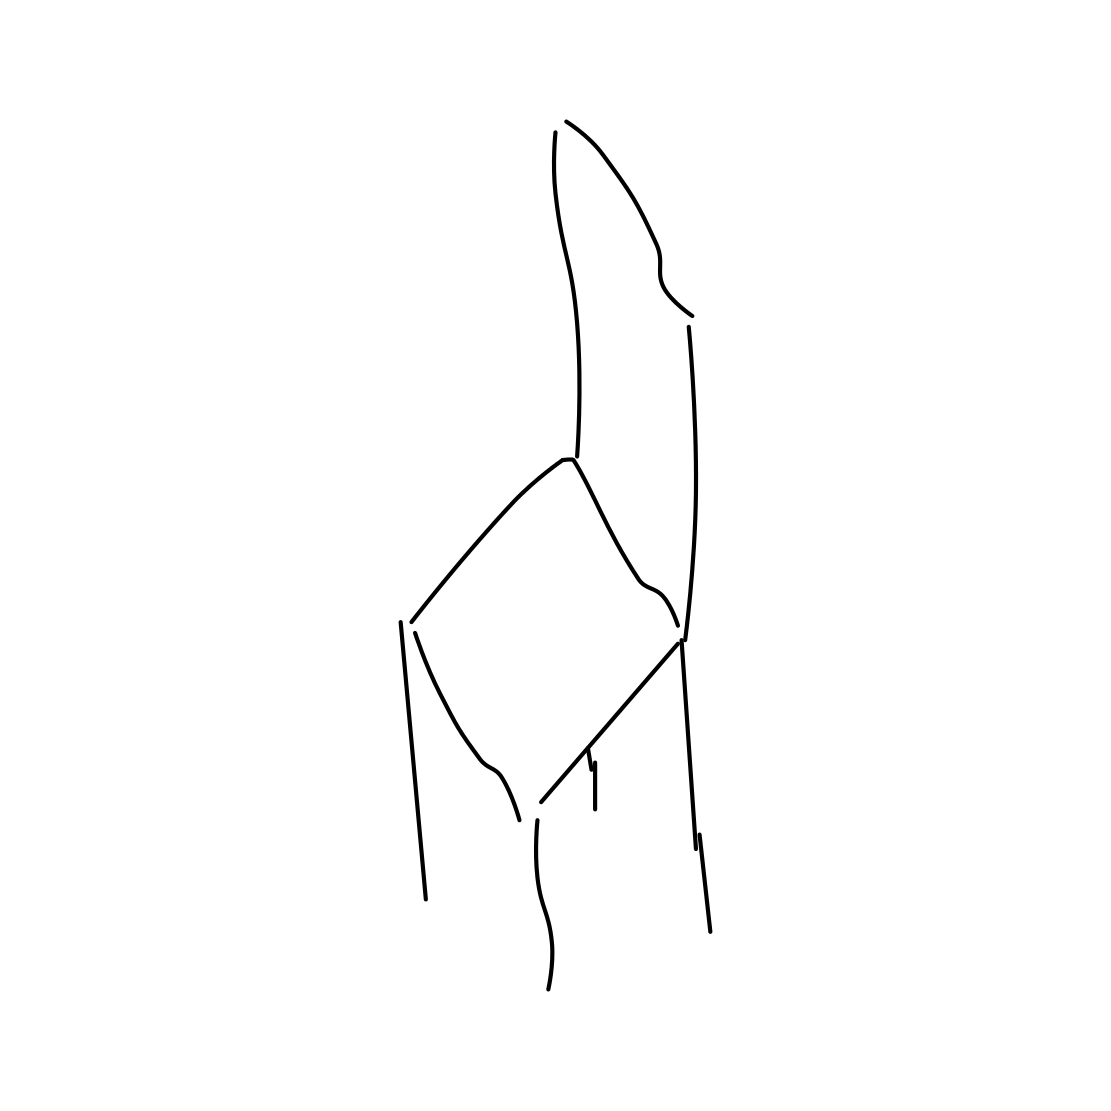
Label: chair